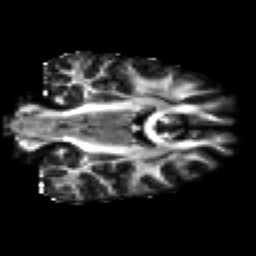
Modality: FA
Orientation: coronal
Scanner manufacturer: ge
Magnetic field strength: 3 T
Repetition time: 7.98 s
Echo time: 0.0701 s